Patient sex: F
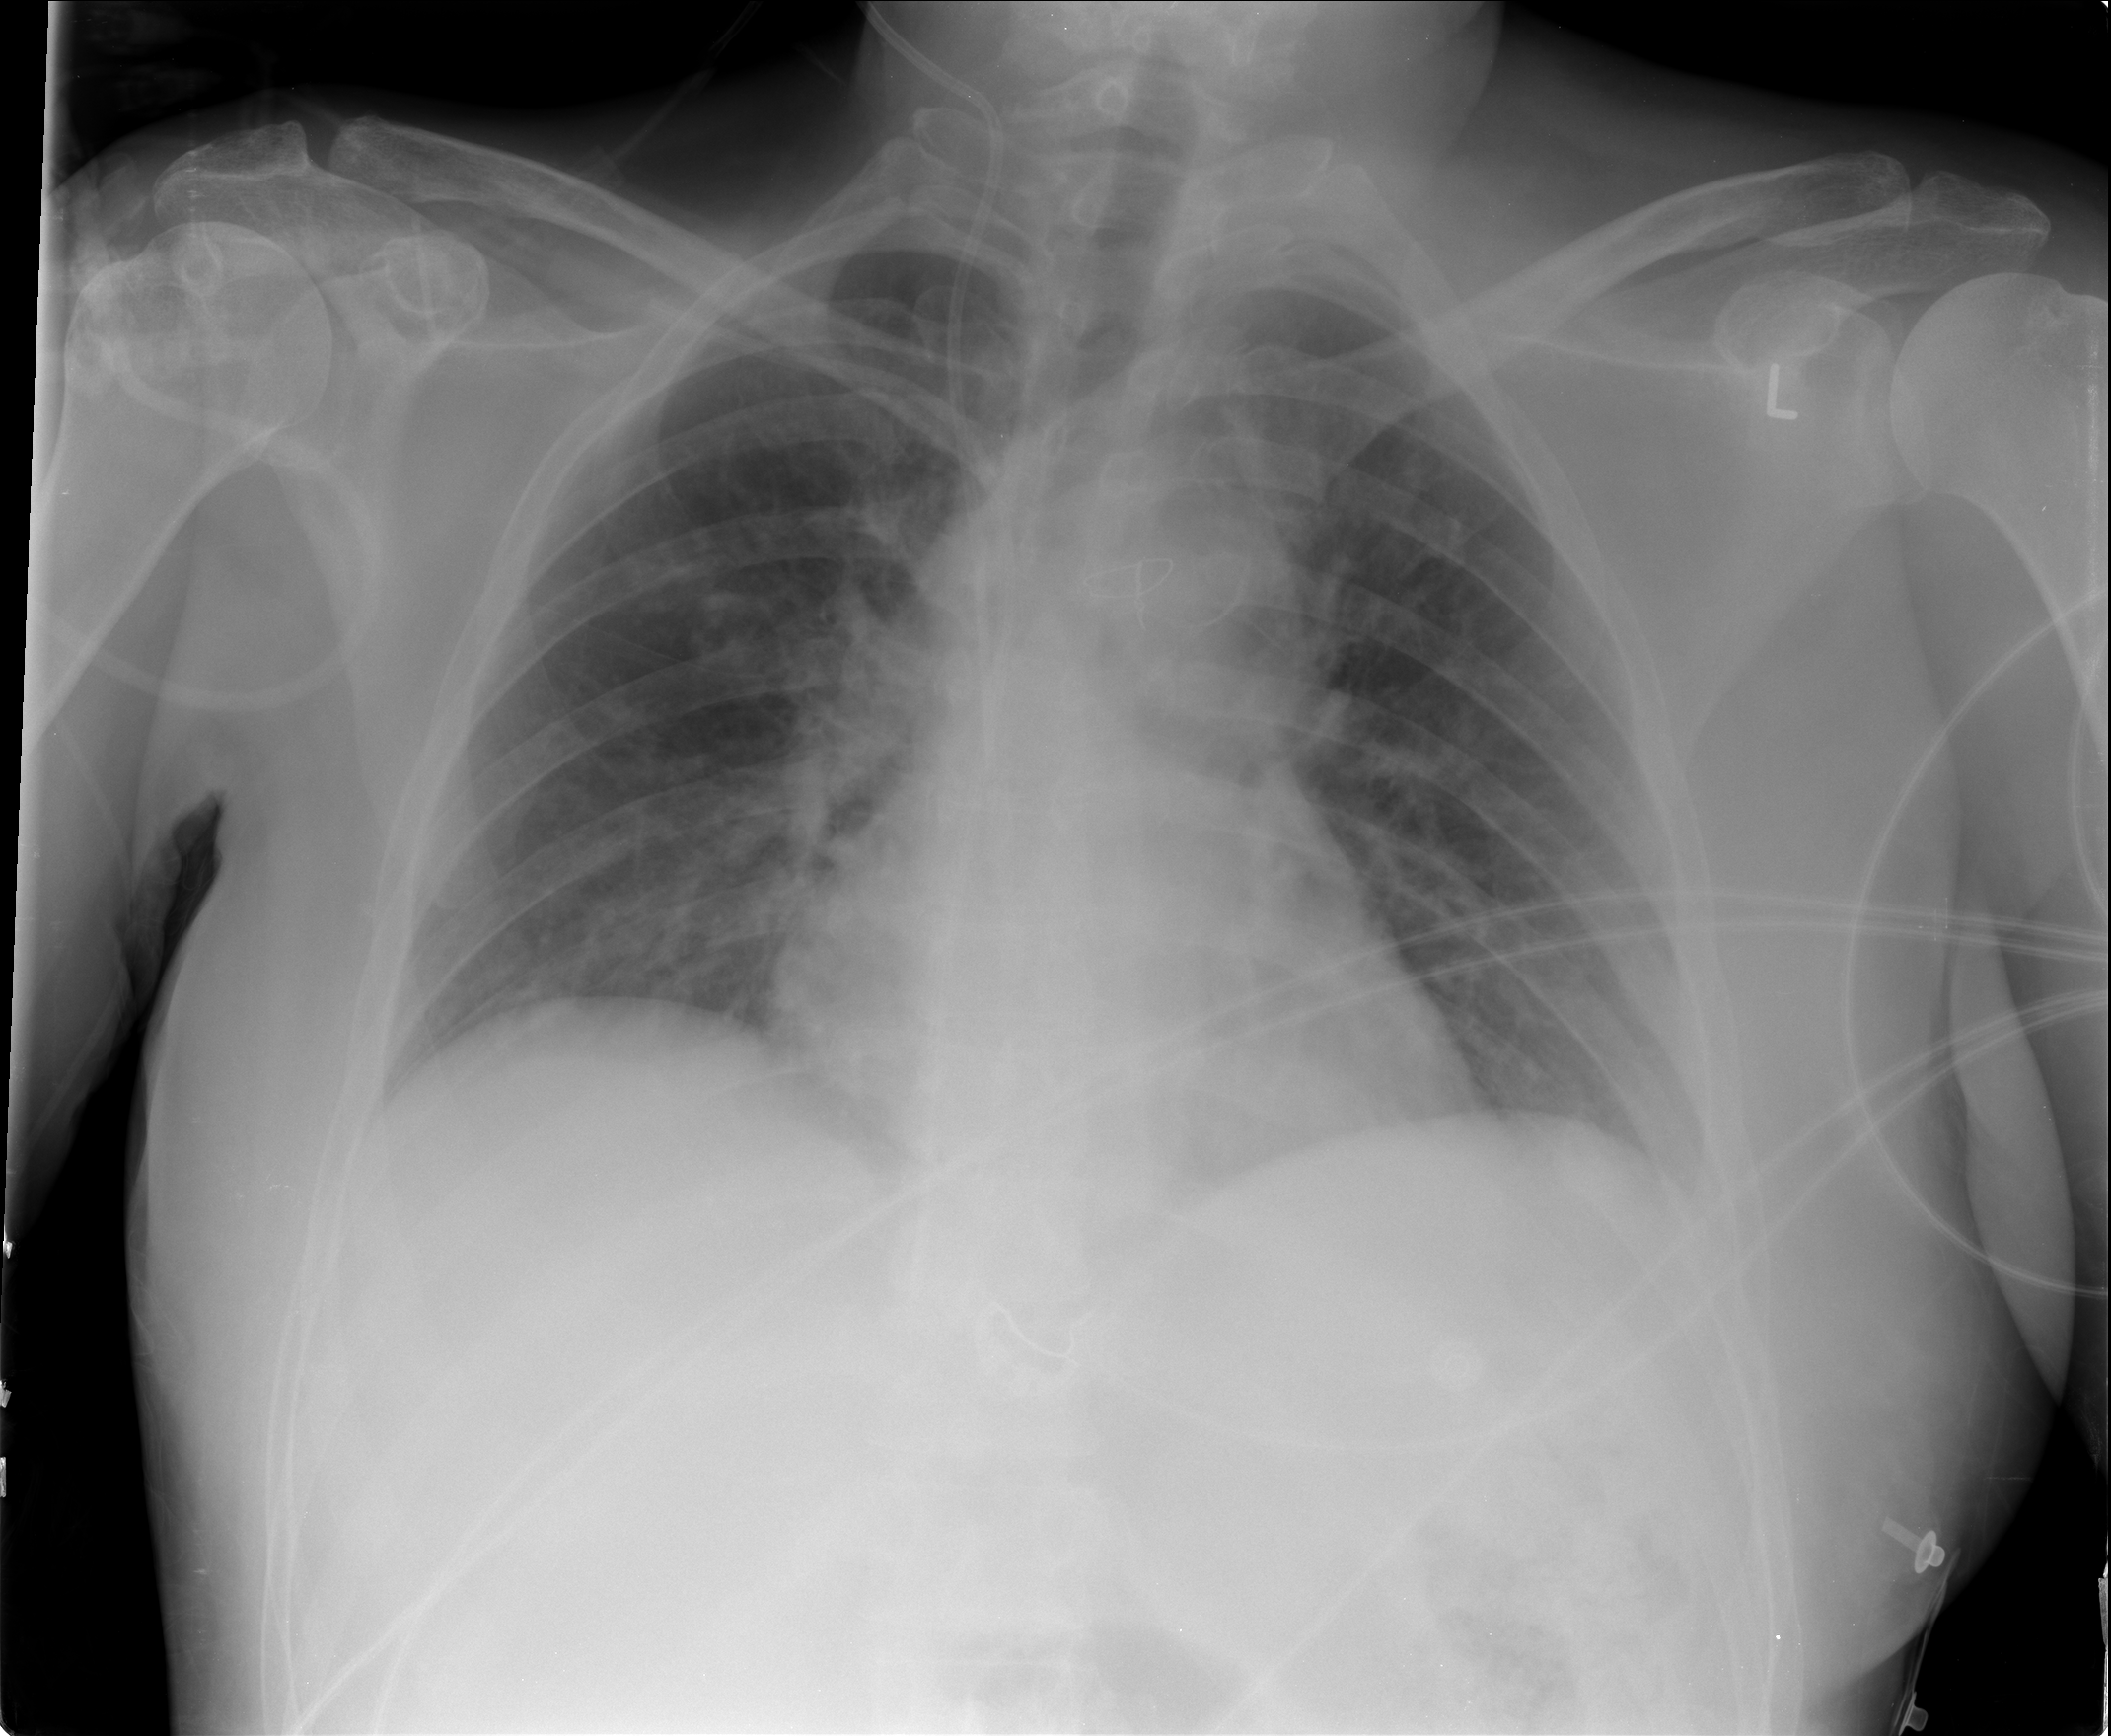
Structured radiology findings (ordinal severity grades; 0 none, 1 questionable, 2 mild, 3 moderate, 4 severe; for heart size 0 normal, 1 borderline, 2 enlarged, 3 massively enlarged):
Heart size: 0
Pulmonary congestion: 2
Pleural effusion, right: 0
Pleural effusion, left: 0
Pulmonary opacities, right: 0
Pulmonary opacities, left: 0
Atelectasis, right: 0
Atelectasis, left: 0